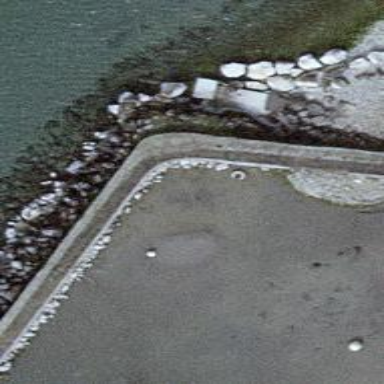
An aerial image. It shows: Breakwater structure.